Question: What is the result of this measurement?
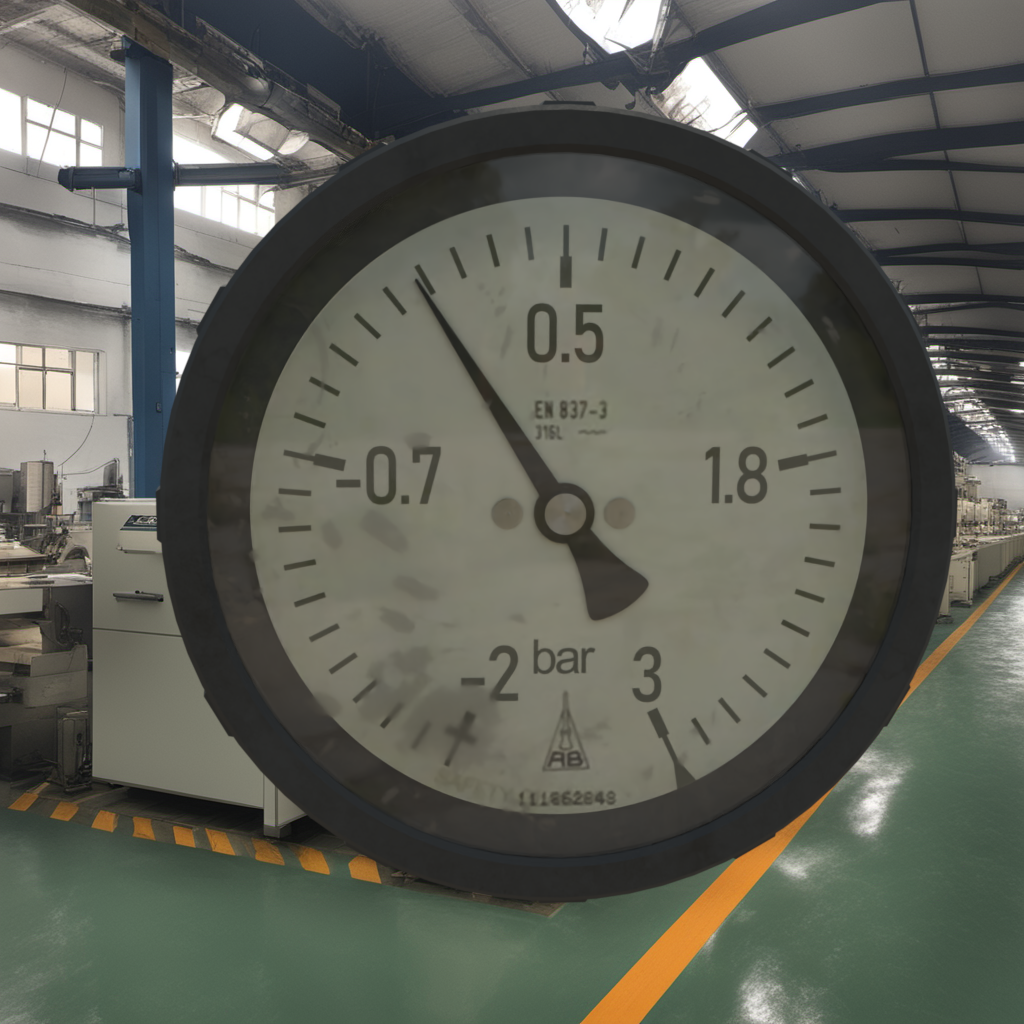
Answer: The result is -0.04
Question: What is the range of the measurement shown in the image?
Answer: The range is from -2 to 3
Question: What is the minimum and maximum value of the measurement shown in the image?
Answer: The minimum value is -2 and the maximum value is 3